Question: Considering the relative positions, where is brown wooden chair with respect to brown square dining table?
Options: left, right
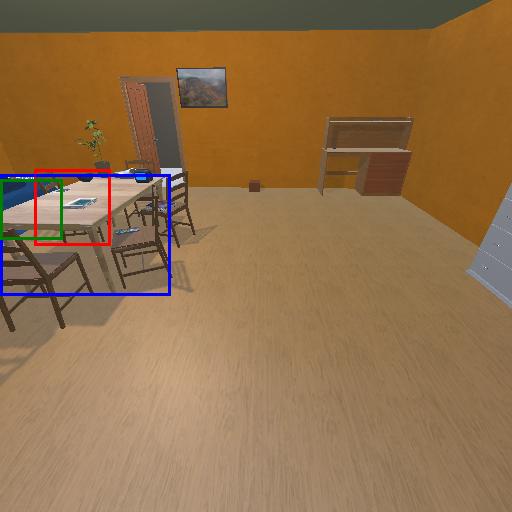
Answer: left